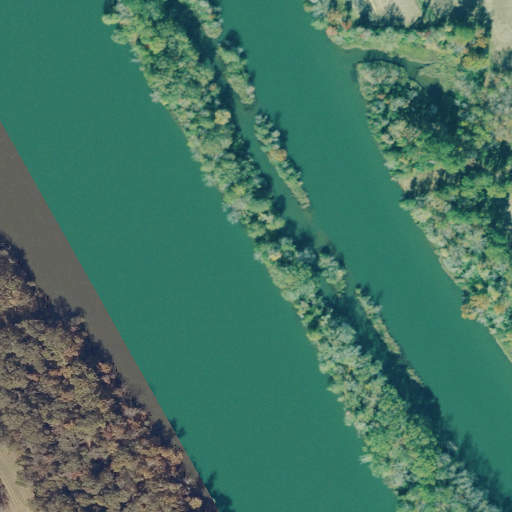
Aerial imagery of island in Georgia named Phillips Island containing open water, woody wetlands, herbaceous wetlands, shrub, grassland, and deciduous forest